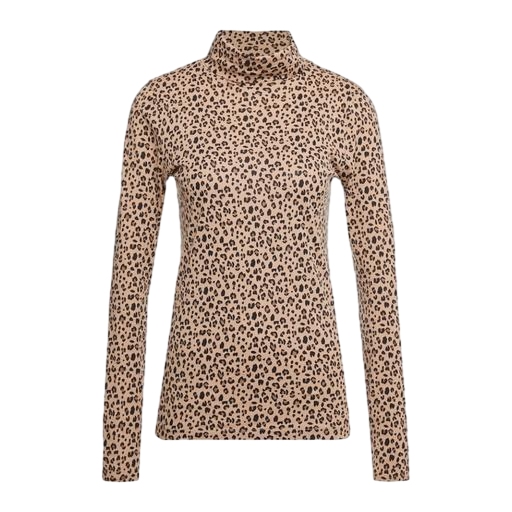
turtle neck and leopard design, long sleeve cheetah pattern, luxury high neck leopard print, white background